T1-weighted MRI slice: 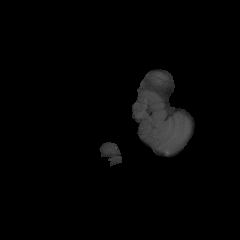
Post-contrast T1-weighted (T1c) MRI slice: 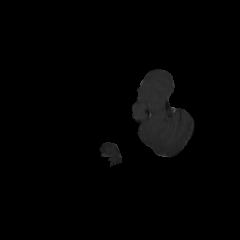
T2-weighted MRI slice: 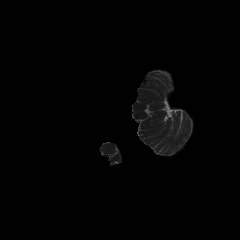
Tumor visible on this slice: no